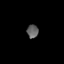
Tissue: lung
Cell type: Fibroblasts
Senescence score: 0.5868
Nuclear area (px): 150
Mean DAPI intensity: 95.533